Question: In this diagram, the green dot is the starting point and the blue dot is the destination. How many different simple paths are there?
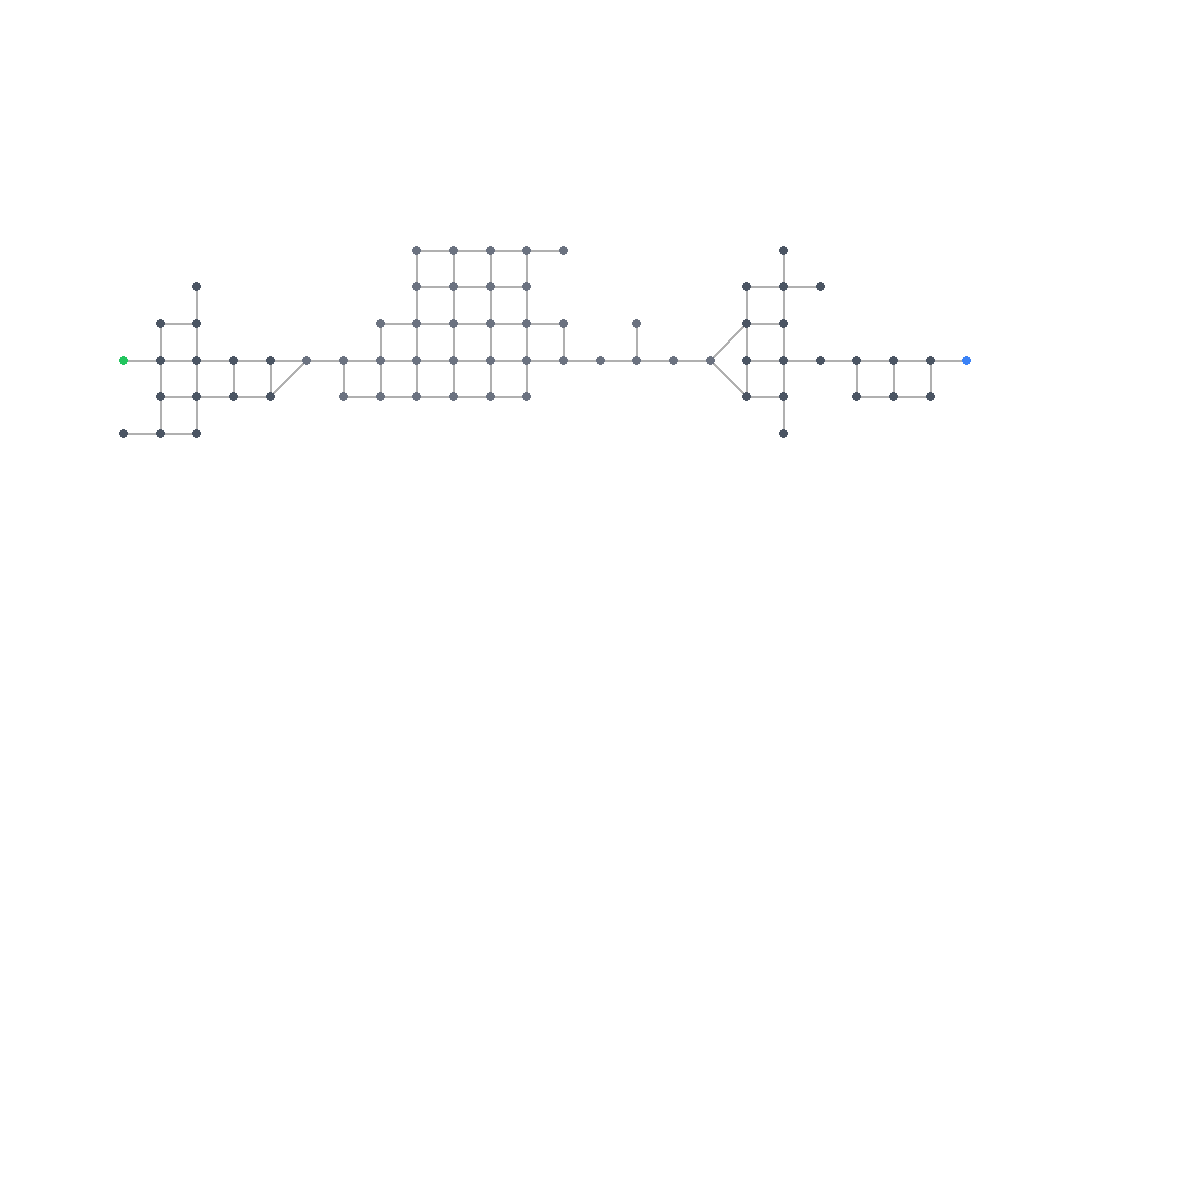
Answer: 7141376